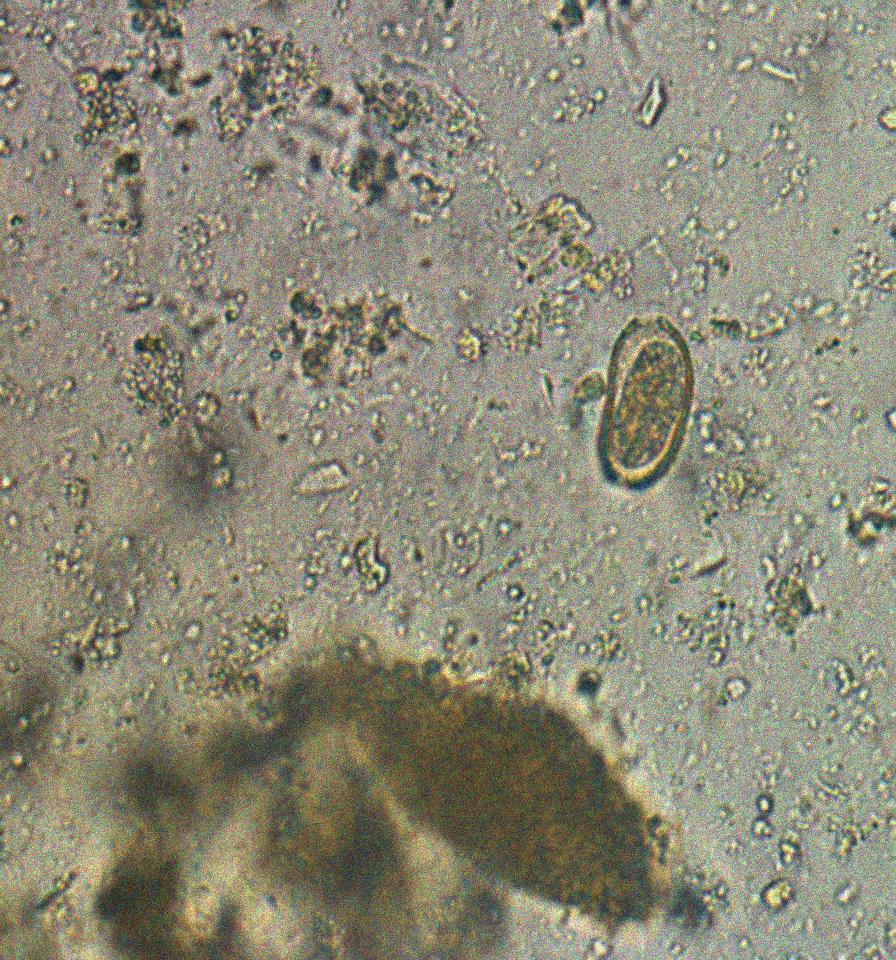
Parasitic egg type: Capillaria philippinensis